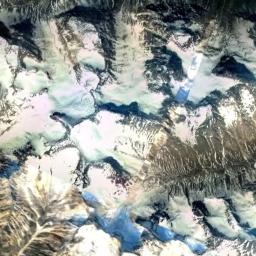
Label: snowberg